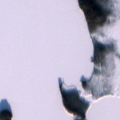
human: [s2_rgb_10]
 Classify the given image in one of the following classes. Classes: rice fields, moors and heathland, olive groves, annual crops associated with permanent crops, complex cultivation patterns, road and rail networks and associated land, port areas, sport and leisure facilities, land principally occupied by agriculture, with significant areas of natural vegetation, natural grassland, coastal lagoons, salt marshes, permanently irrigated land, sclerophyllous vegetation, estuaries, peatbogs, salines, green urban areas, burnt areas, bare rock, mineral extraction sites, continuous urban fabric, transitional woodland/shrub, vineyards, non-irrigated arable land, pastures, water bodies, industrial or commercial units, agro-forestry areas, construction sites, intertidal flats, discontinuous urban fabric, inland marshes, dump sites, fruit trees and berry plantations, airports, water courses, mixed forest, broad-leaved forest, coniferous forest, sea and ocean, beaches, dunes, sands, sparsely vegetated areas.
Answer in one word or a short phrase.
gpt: coniferous forest, peatbogs, water bodies